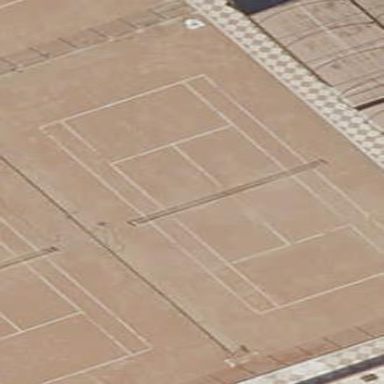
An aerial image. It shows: Tennis court on pitch.